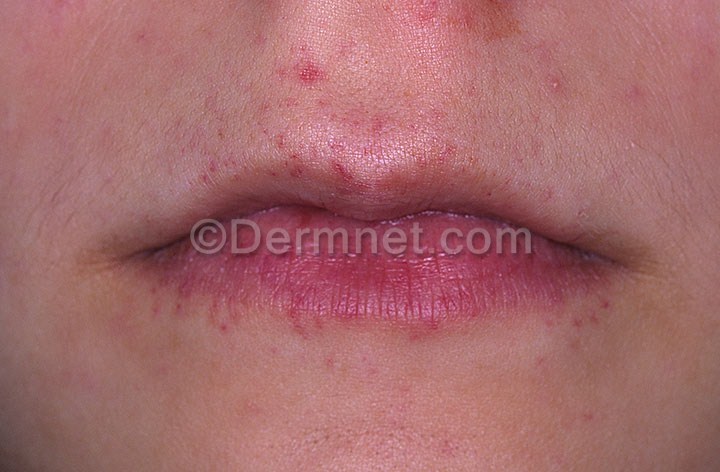
Disease: Vascular Tumors